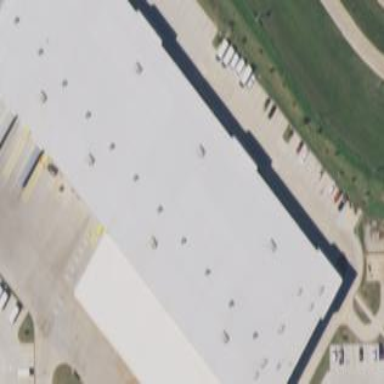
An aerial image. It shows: Warehouse serving as post depot.